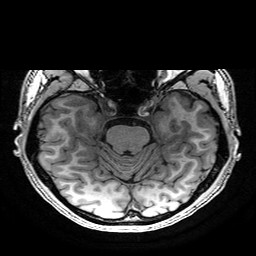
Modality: T1w
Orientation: coronal
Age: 21
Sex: male
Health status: healthy
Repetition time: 2.53 s
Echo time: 0.0034 s